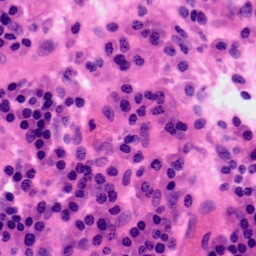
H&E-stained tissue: Colon